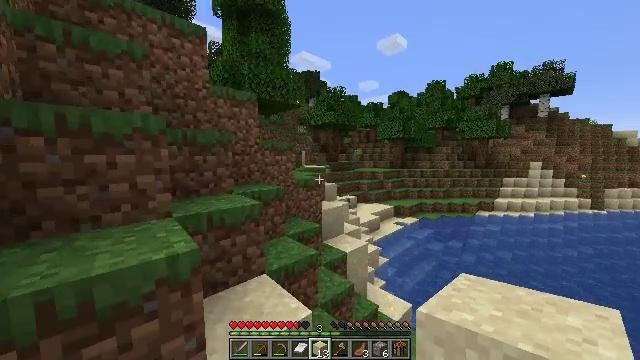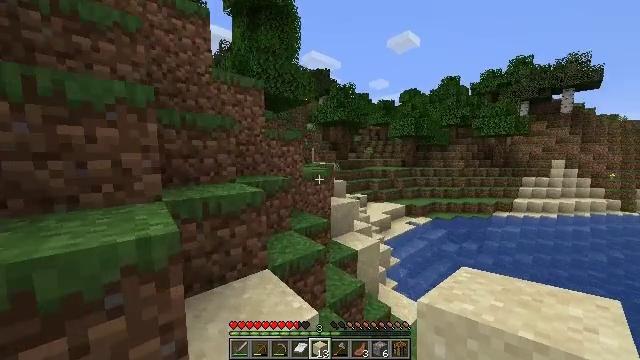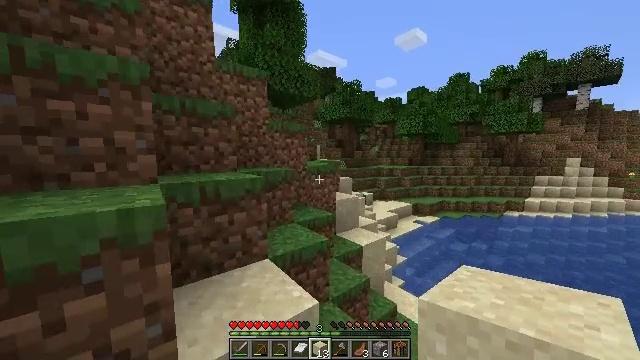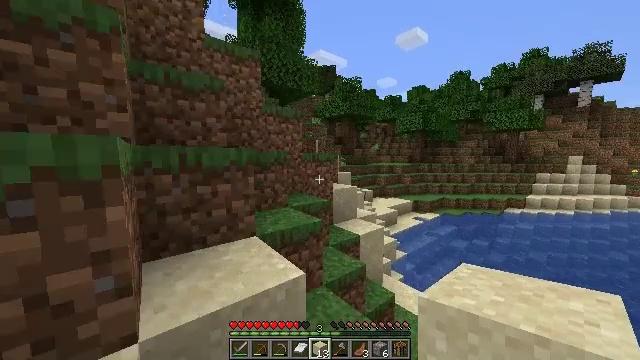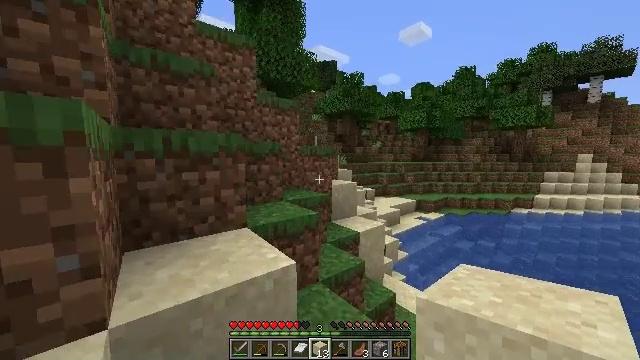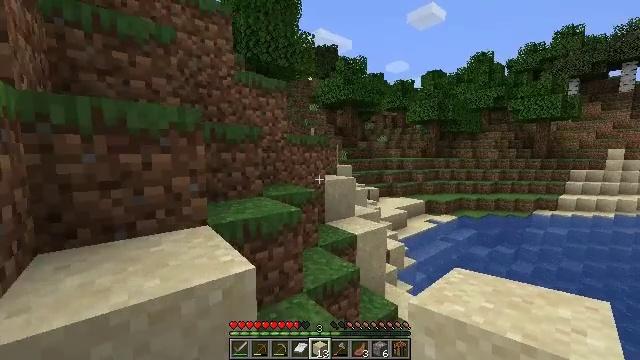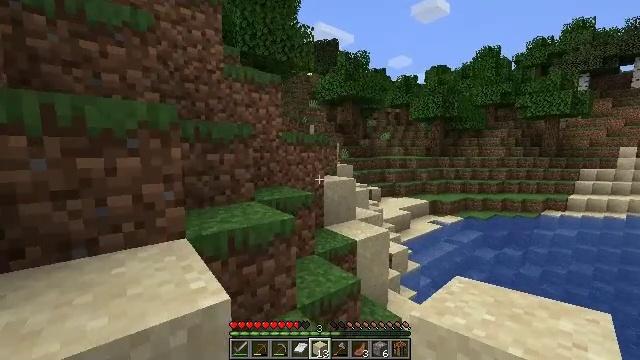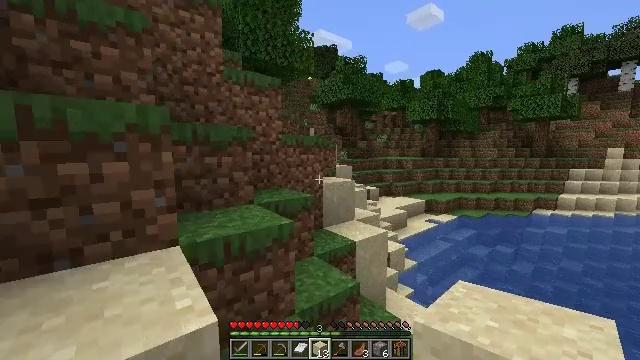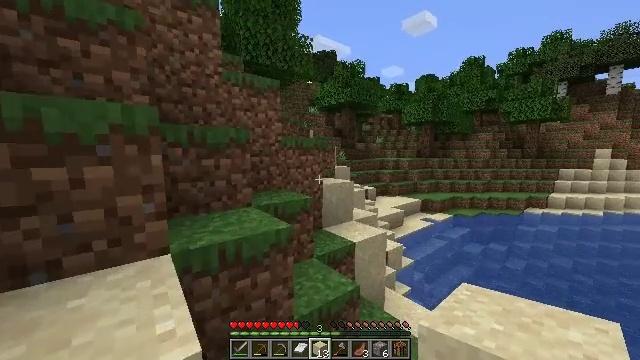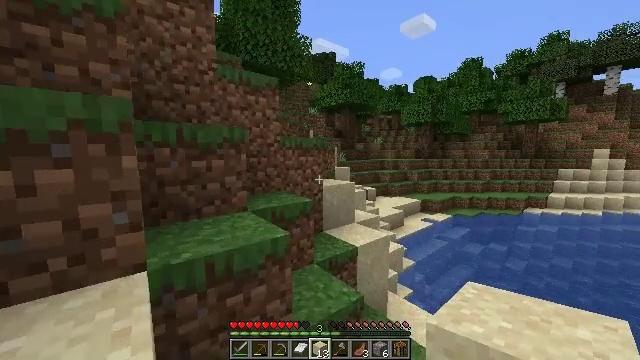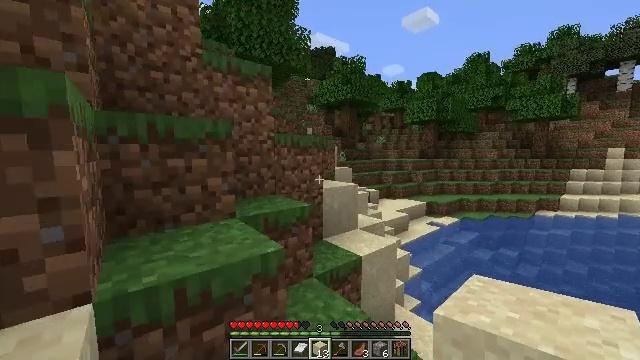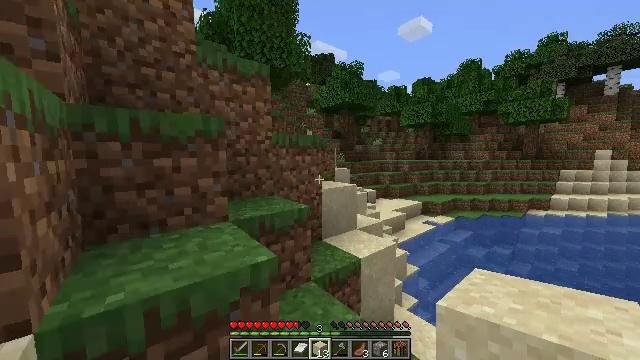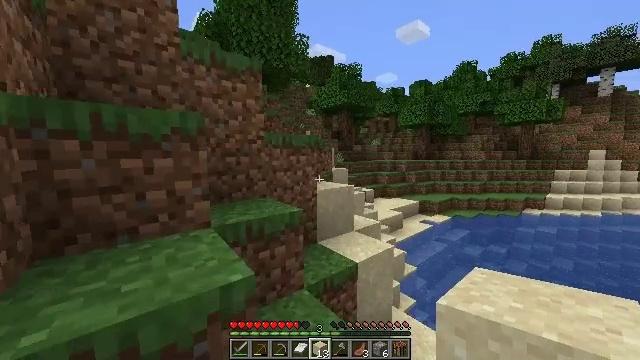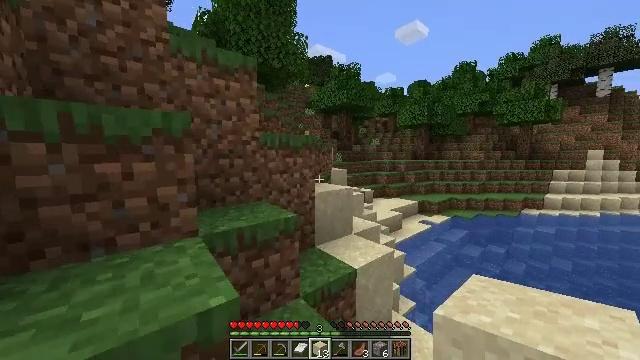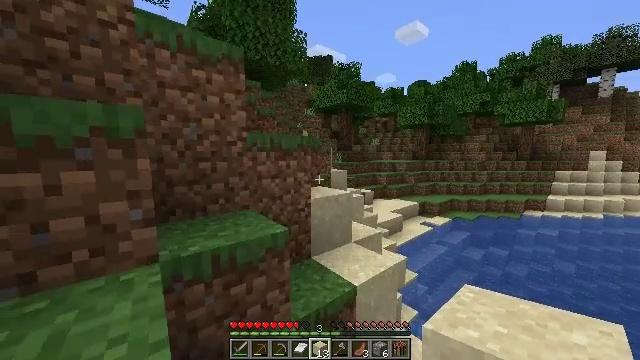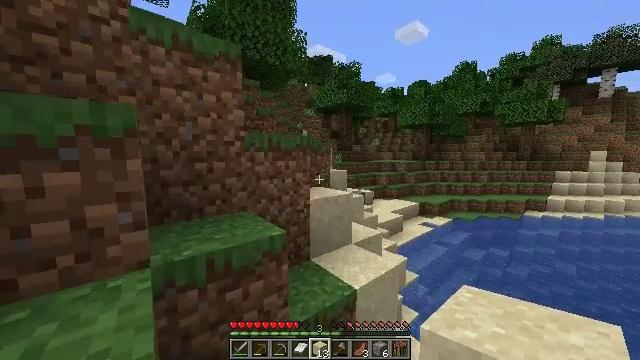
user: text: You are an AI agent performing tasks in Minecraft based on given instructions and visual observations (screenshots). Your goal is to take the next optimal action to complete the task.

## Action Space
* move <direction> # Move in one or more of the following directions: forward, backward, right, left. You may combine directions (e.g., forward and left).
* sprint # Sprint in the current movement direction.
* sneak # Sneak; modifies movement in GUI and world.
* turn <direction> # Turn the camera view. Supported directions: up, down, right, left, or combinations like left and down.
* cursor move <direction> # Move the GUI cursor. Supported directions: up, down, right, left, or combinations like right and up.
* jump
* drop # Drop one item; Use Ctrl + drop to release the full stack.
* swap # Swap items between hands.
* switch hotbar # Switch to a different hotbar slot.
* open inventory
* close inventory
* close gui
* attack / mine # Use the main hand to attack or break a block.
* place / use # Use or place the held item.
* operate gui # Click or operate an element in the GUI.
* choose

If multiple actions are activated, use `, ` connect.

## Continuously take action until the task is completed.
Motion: motion action
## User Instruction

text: Collect sugar cane near water sources.
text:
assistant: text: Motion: move forward, sprint, turn left
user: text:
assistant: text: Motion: move forward, sprint, turn left
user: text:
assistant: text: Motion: move forward, sprint
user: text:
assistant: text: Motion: move forward, sprint
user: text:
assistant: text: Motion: move forward, sprint
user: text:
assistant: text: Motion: move forward, sprint
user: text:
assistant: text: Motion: move forward, sprint
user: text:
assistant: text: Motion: move forward, sprint
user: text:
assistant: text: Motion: move forward, sprint
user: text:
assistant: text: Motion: move forward, sprint
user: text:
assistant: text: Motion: move forward, sprint
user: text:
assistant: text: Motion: move forward, sprint
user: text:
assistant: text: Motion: move forward, sprint
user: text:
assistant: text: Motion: move forward, sprint
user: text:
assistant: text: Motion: move forward, sprint
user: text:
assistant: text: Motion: move forward, sprint
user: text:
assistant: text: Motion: move forward, sprint
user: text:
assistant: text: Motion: move forward, sprint
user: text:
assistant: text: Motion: move forward, sprint
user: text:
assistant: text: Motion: move forward, sprint
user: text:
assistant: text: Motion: move forward, sprint
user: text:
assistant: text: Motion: move forward, sprint
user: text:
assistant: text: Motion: move forward, sprint
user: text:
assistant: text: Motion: move forward, sprint, turn left
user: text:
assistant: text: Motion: move forward, sprint, turn left
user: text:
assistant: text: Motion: move forward, sprint, turn left
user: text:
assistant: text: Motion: move forward, sprint
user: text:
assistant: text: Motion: move forward, sprint, jump
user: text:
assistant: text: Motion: move forward, sprint, jump
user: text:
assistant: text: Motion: move forward, sprint, jump